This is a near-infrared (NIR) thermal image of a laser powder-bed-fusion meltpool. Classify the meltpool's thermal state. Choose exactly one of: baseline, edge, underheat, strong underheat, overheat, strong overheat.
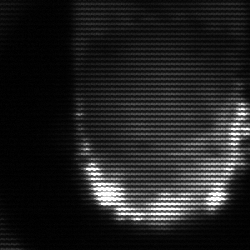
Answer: baseline